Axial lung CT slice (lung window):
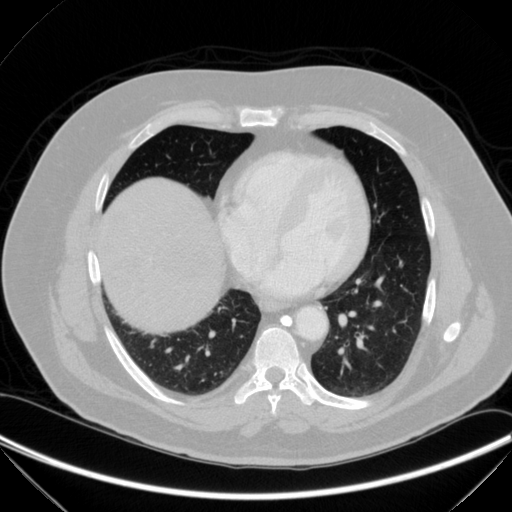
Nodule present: no